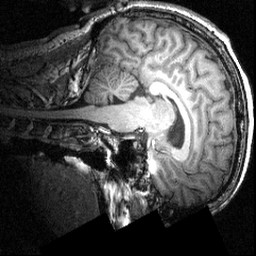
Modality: T1w
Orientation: sagittal
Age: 29
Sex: male
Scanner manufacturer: siemens
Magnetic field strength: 3.951 T
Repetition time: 1.5 s
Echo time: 0.00335 s